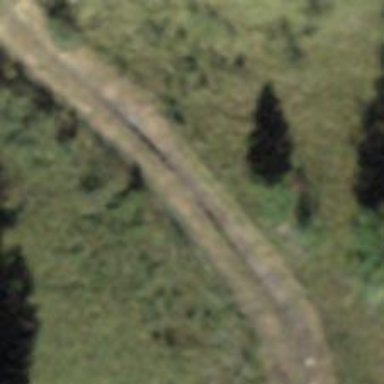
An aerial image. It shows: Track with grade3 tracktype.